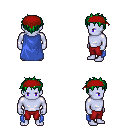
a pixel art fantasy rpg character, male body template, dark elf, purple skin, blue cape, red pants, green bedhead hairstyle, red bandana, four views (front, back, left, right), 2x2 character sprite sheet, small pixel art, hard edges, no anti-aliasing